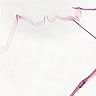
Metastatic tissue present: no